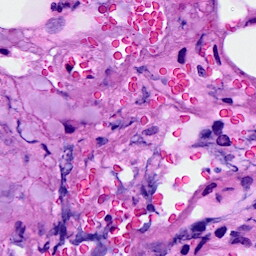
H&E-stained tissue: Breast